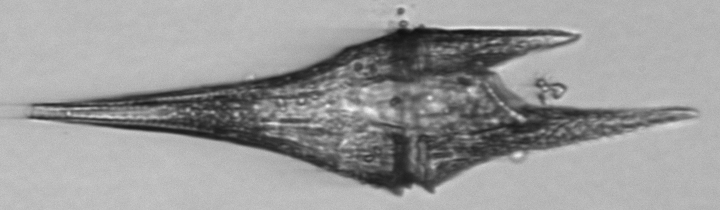
Label: Tripos_furca